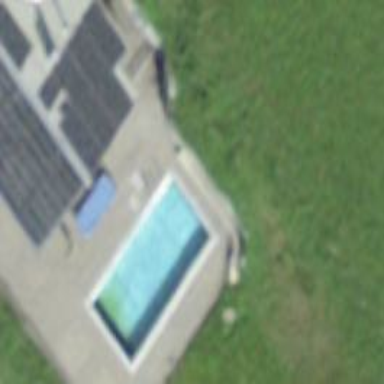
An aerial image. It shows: Swimming pool located in leisure land.